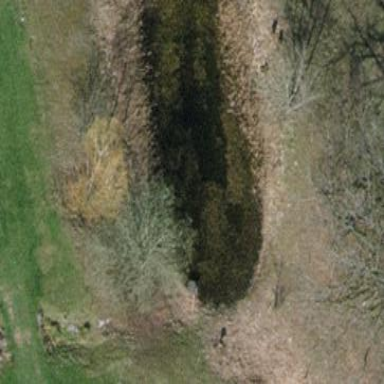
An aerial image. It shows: Serene pond surrounded by nature.